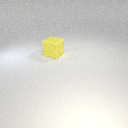
large yellow rubber cube